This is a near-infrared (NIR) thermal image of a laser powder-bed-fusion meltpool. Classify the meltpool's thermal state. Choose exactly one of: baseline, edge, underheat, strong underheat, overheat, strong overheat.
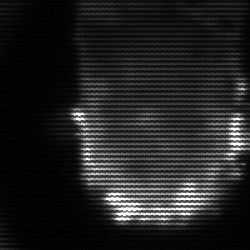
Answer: baseline